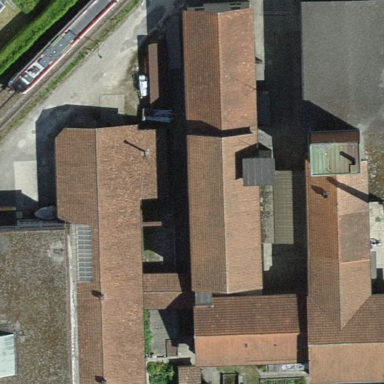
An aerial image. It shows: Industrial building with gabled roof.